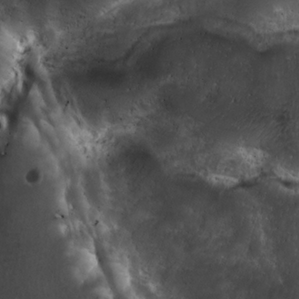
Label: non_frost